Field crop: maize
Growth stage: 2
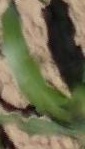
Species: maize